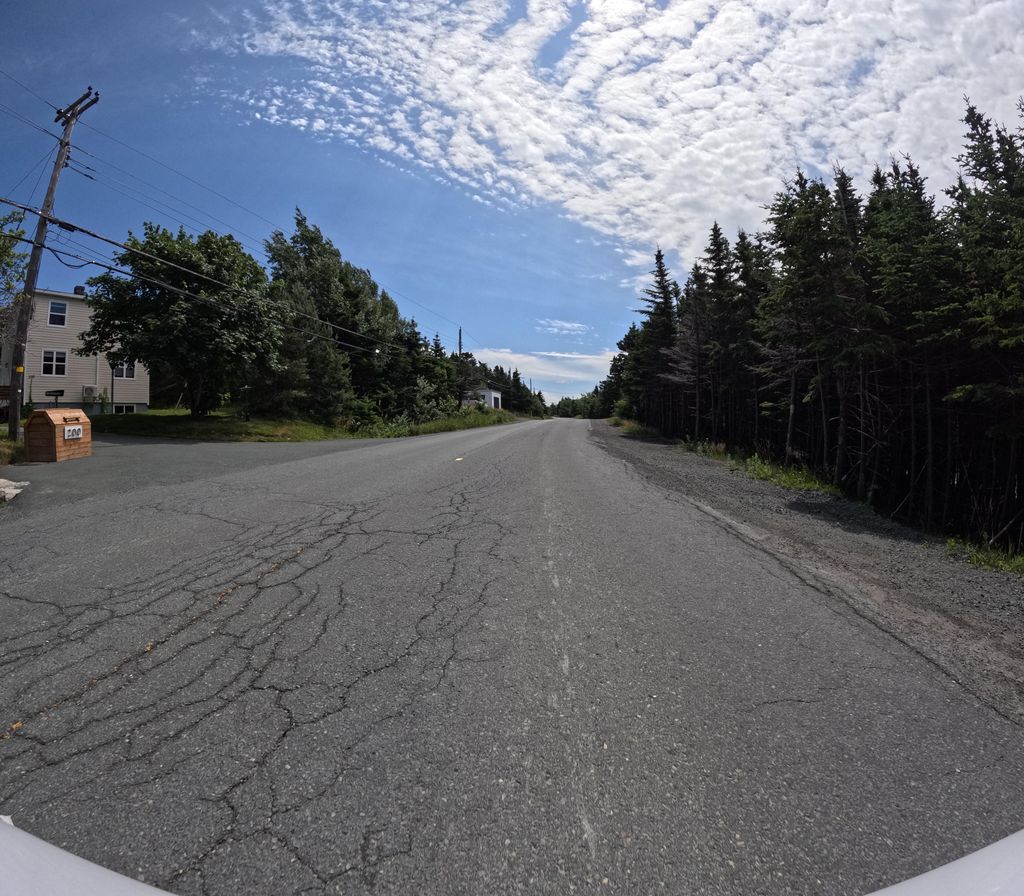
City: st_johns